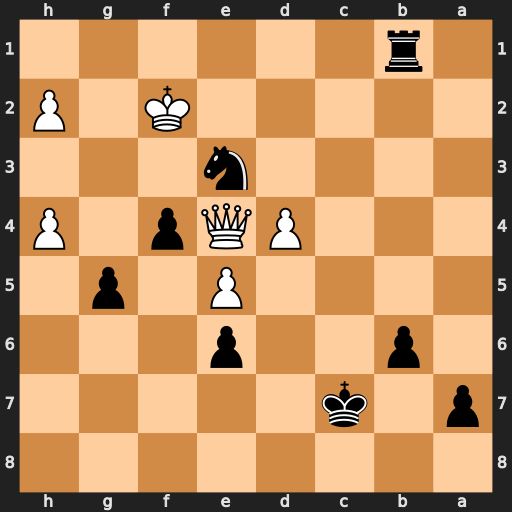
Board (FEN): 8/p1k5/1p2p3/4P1p1/3PQp1P/4n3/5K1P/1r6
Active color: b
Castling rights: -
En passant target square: -
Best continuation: Rf1+ Ke2 f3+ Kd2 Rd1+ Kxe3 Re1+ Kxf3 Rxe4 Kxe4 gxh4